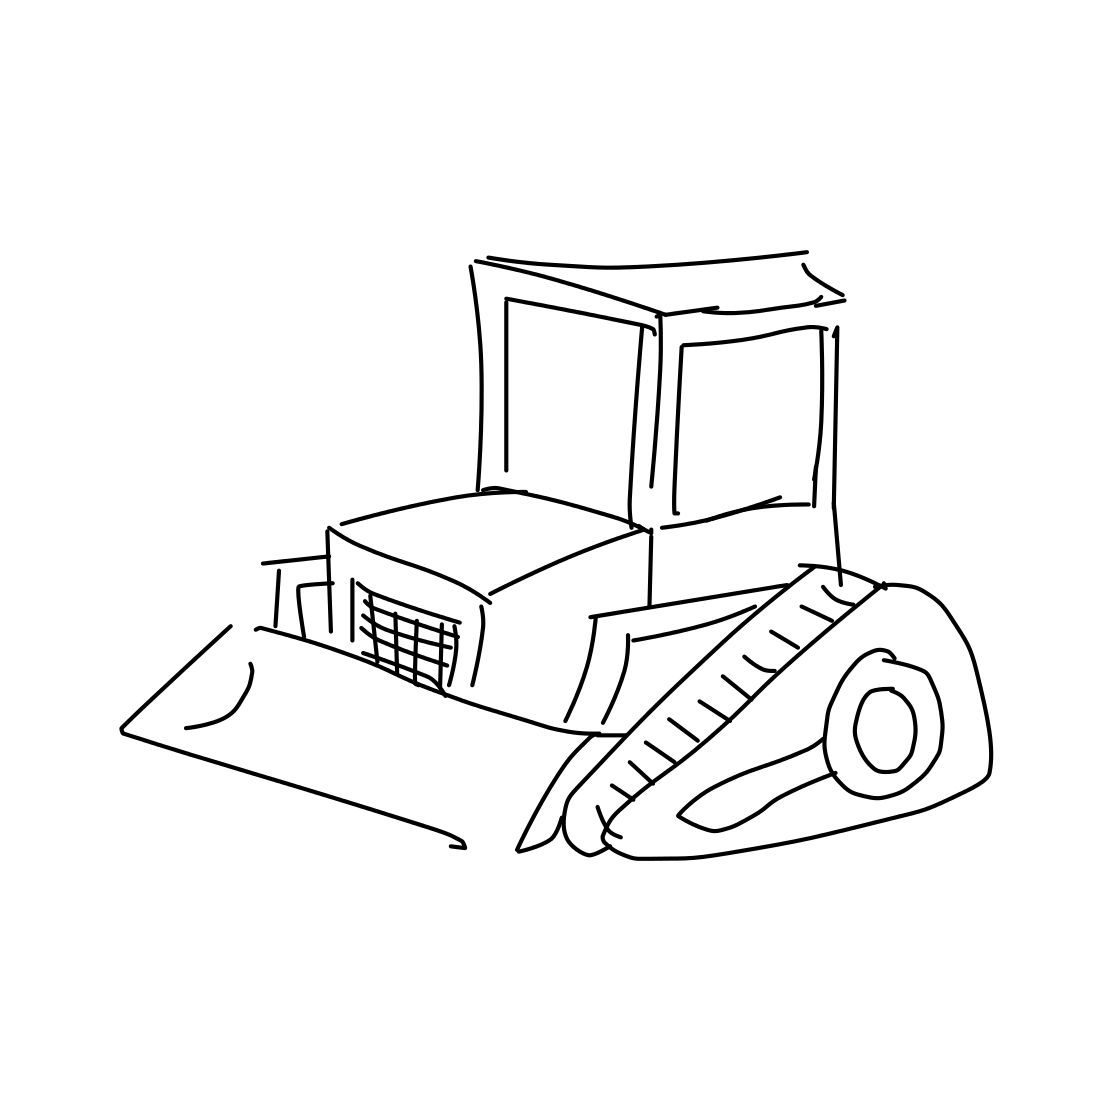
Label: bulldozer